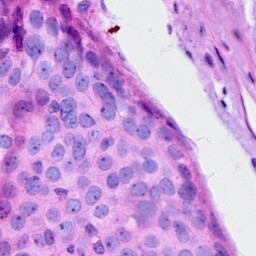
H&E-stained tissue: Breast